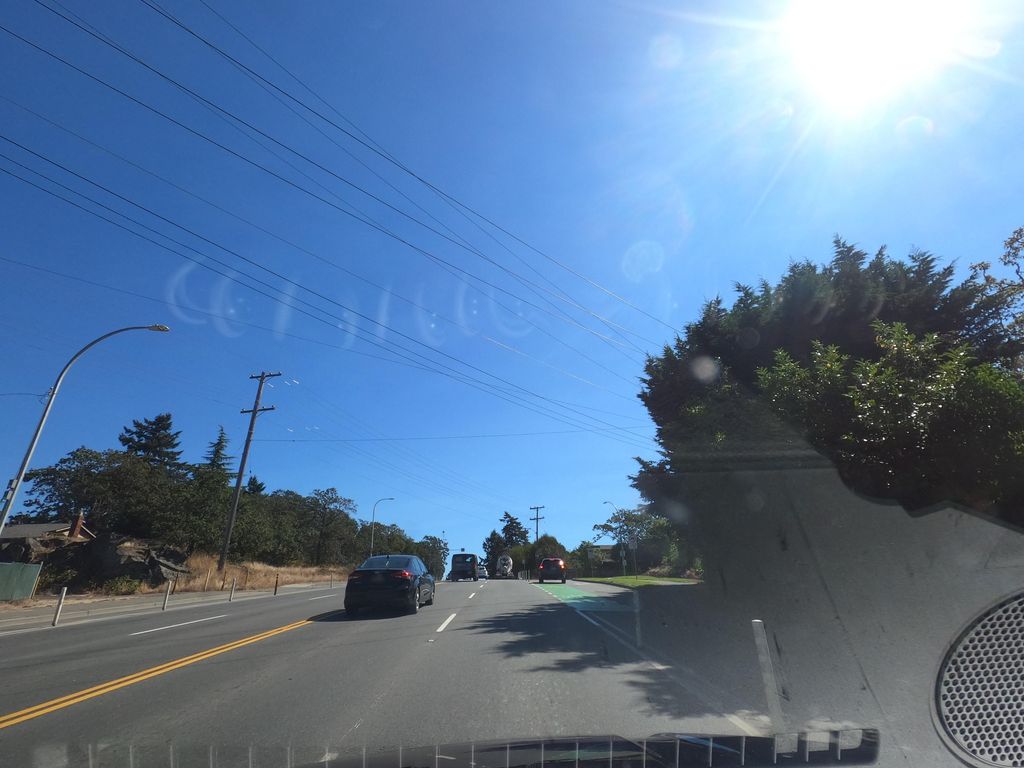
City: victoria